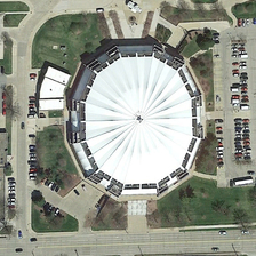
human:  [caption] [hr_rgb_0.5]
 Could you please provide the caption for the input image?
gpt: Parking lots and green grass surround oval white buildings.

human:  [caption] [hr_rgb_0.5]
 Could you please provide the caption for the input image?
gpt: Parking lots and green grass surround an oval white building.

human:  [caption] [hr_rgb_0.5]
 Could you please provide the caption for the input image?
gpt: Parking lots and green grass surround an oval white building.

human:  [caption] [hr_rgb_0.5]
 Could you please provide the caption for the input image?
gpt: Parking lots and green lawns surround a white oval building.

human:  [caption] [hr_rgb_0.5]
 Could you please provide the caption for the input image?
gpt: Parking lots and green grass surround an oval white building.